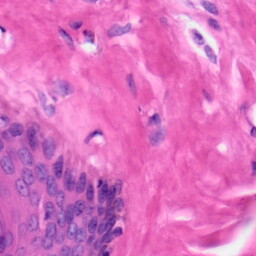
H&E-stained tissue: Skin